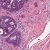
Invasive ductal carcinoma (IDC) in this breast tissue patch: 0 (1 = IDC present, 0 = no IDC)